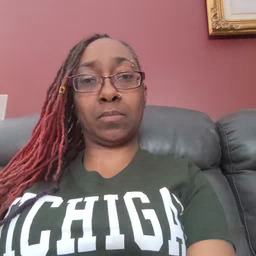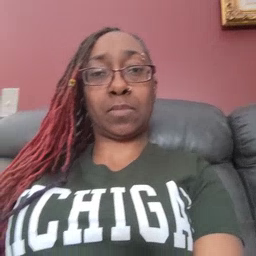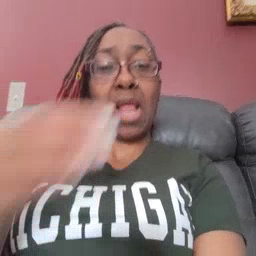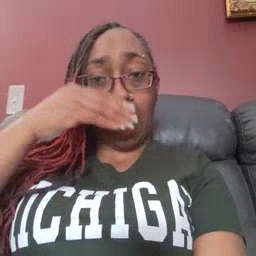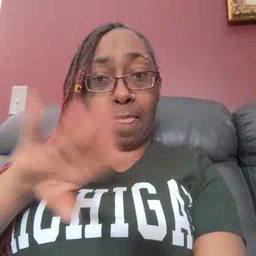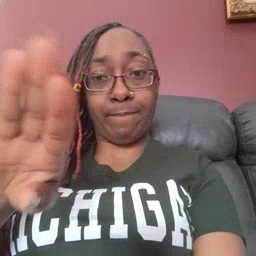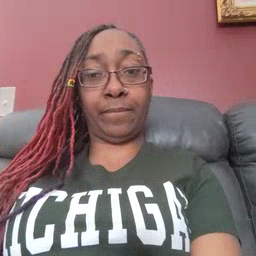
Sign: elephant